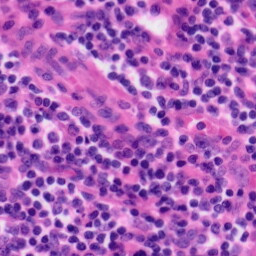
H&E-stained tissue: Tonsil